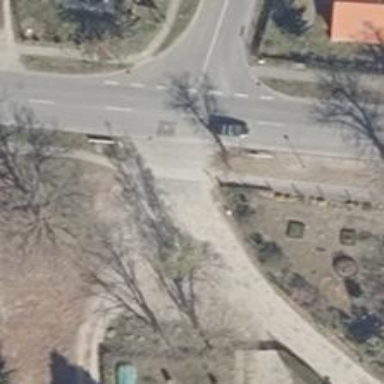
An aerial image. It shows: Unmarked crossing on the road.